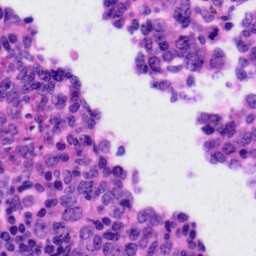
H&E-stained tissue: Tonsil